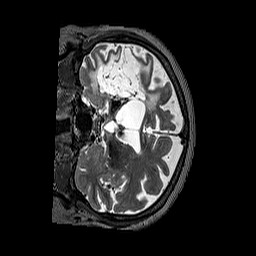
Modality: T2w
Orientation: coronal
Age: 56
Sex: male
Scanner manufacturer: siemens
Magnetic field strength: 3 T
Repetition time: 3.2 s
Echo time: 0.567 s